Question: Hello I have downloaded the relase 2014-07-02 from <URL>
I know well bootstrap 3.2.X and I have some classic XPages with this integration.
My customer ask me now a rapid NSF application.
So I drag the "Application Layout Control" and select "BootStrap Application Configuration" but after that the souce code is worng

After press OK I don't see the special GUI menu that are into this slides number 27 <URL> because the source is a normal OneUiLayout
'''
<xe:applicationLayout id="applicationLayout2">
<xe:this.configuration>
<xe:oneuiApplication></xe:oneuiApplication>
</xe:this.configuration>
</xe:applicationLayout>
'''
I have installed too the lasted extensions library for 9.0.1 (901v00_09.20140903-1400)
I don't know..but is a GUI bug?
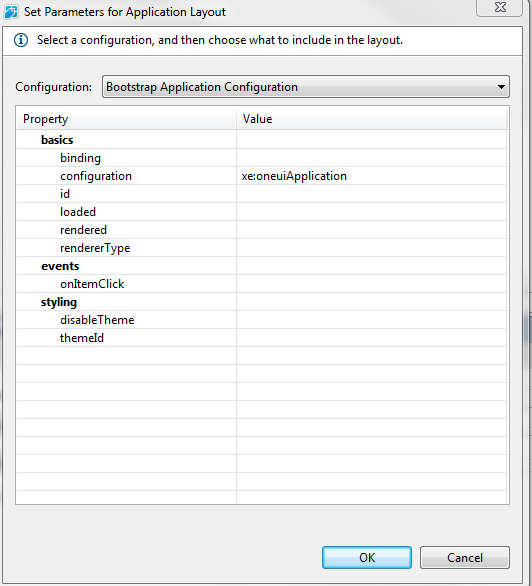
Answer: I know about this behaviour, but haven't been able to fix it yet. After you've selected the 'Bootstrap Application Configuration' object, you need to change the 'xe:oneuiApplication' object to the 'bx:bootstrapConfiguration' object. You can do that from the same dialog. Once you've done that you end up with:
'''
<xe:applicationLayout
id="applicationLayout1">
<xe:this.configuration>
<bx:bootstrapApplication
pageWidth="full"></bx:bootstrapApplication>
</xe:this.configuration>
</xe:applicationLayout>
'''
That configuration object also allows you to set additional options specific to Bootstrap4XPages like 'navbarInversed' and 'pageWidth'.
Don't forget to set your theme to 'bootstrapv3.2.0' if you want that version.